Aerial crown-view tile of a tropical tree (Barro Colorado Island, Panama), acquired 20250915:
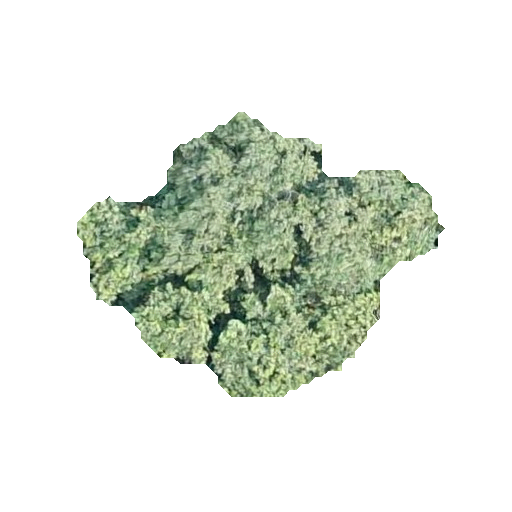
Species: Luehea seemannii
GBIF accepted scientific name: Luehea seemannii
Crown area: 89.835 m²